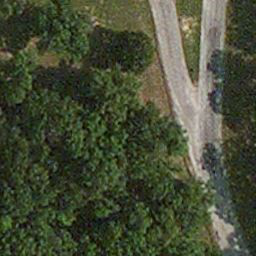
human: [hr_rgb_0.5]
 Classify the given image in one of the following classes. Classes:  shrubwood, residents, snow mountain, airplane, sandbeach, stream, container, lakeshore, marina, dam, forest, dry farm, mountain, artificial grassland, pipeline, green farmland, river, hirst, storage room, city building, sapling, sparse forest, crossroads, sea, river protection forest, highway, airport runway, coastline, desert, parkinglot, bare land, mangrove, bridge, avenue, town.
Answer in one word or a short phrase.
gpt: avenue